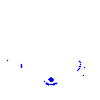
Particle: electron